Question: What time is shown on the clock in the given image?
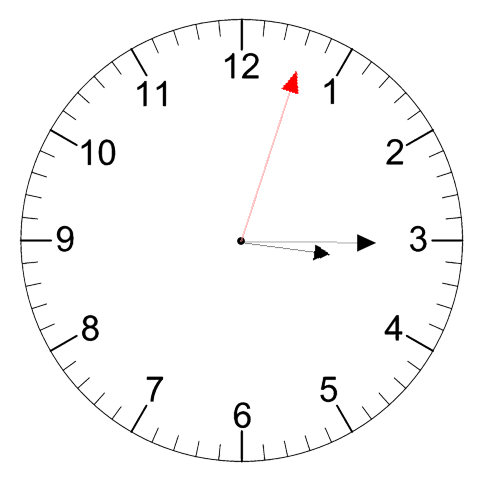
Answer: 03:15:03